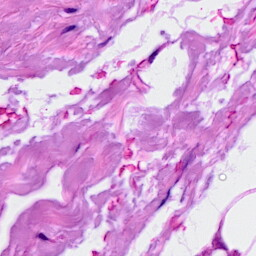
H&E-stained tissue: Breast